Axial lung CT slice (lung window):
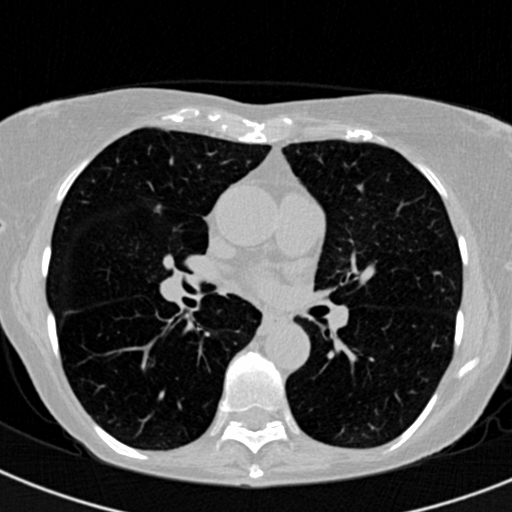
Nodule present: no